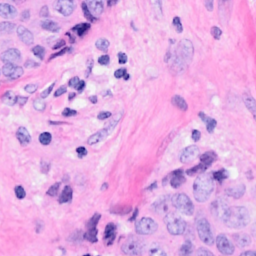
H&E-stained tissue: Breast